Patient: sex M, age 26
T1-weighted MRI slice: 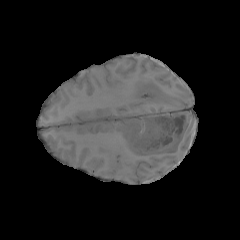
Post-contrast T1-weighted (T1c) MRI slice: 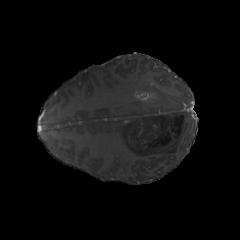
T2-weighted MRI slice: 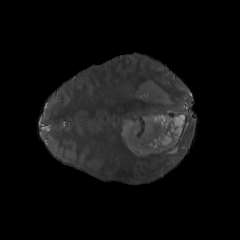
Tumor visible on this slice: yes
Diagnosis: Astrocytoma, IDH-mutant
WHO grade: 4